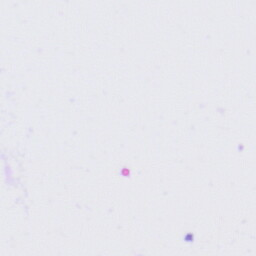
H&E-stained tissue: Tonsil